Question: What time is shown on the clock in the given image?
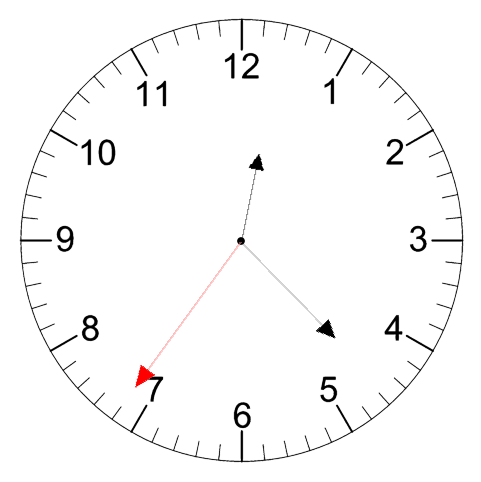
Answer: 12:22:36